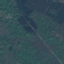
Land use / land cover: Forest